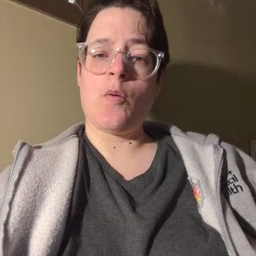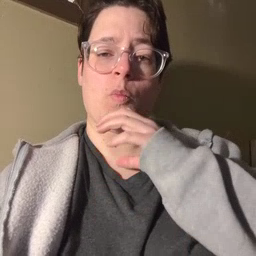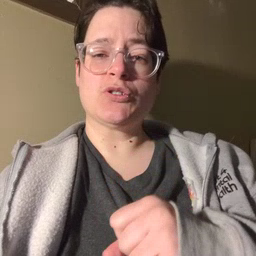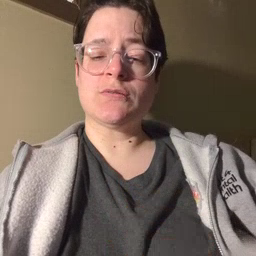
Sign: old